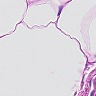
Metastatic tissue present: no